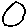
Label: circle